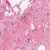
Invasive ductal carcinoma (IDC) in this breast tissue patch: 0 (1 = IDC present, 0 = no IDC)